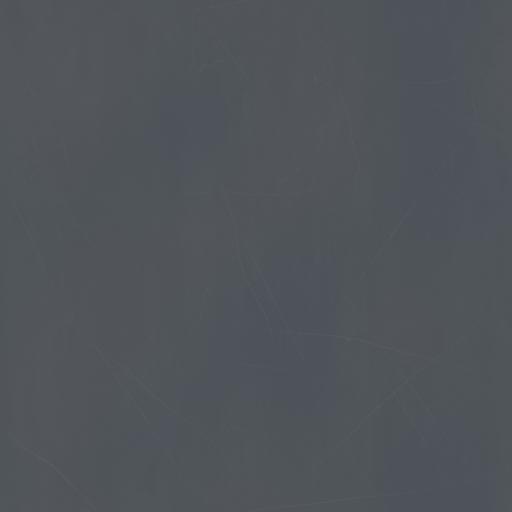
Tags: grey metal smooth